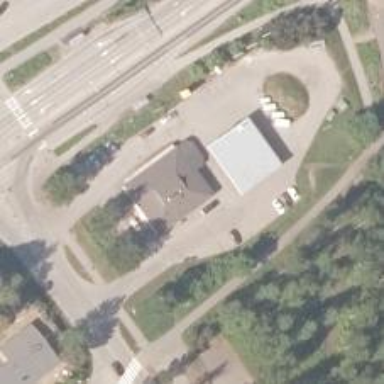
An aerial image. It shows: Post office.